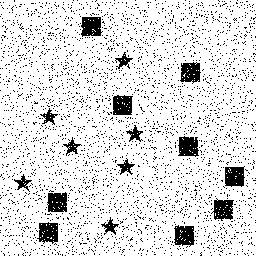
Squares: 9
Triangles: 0
Stars: 7
Total shapes: 16